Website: macys
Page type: delivery-shipping
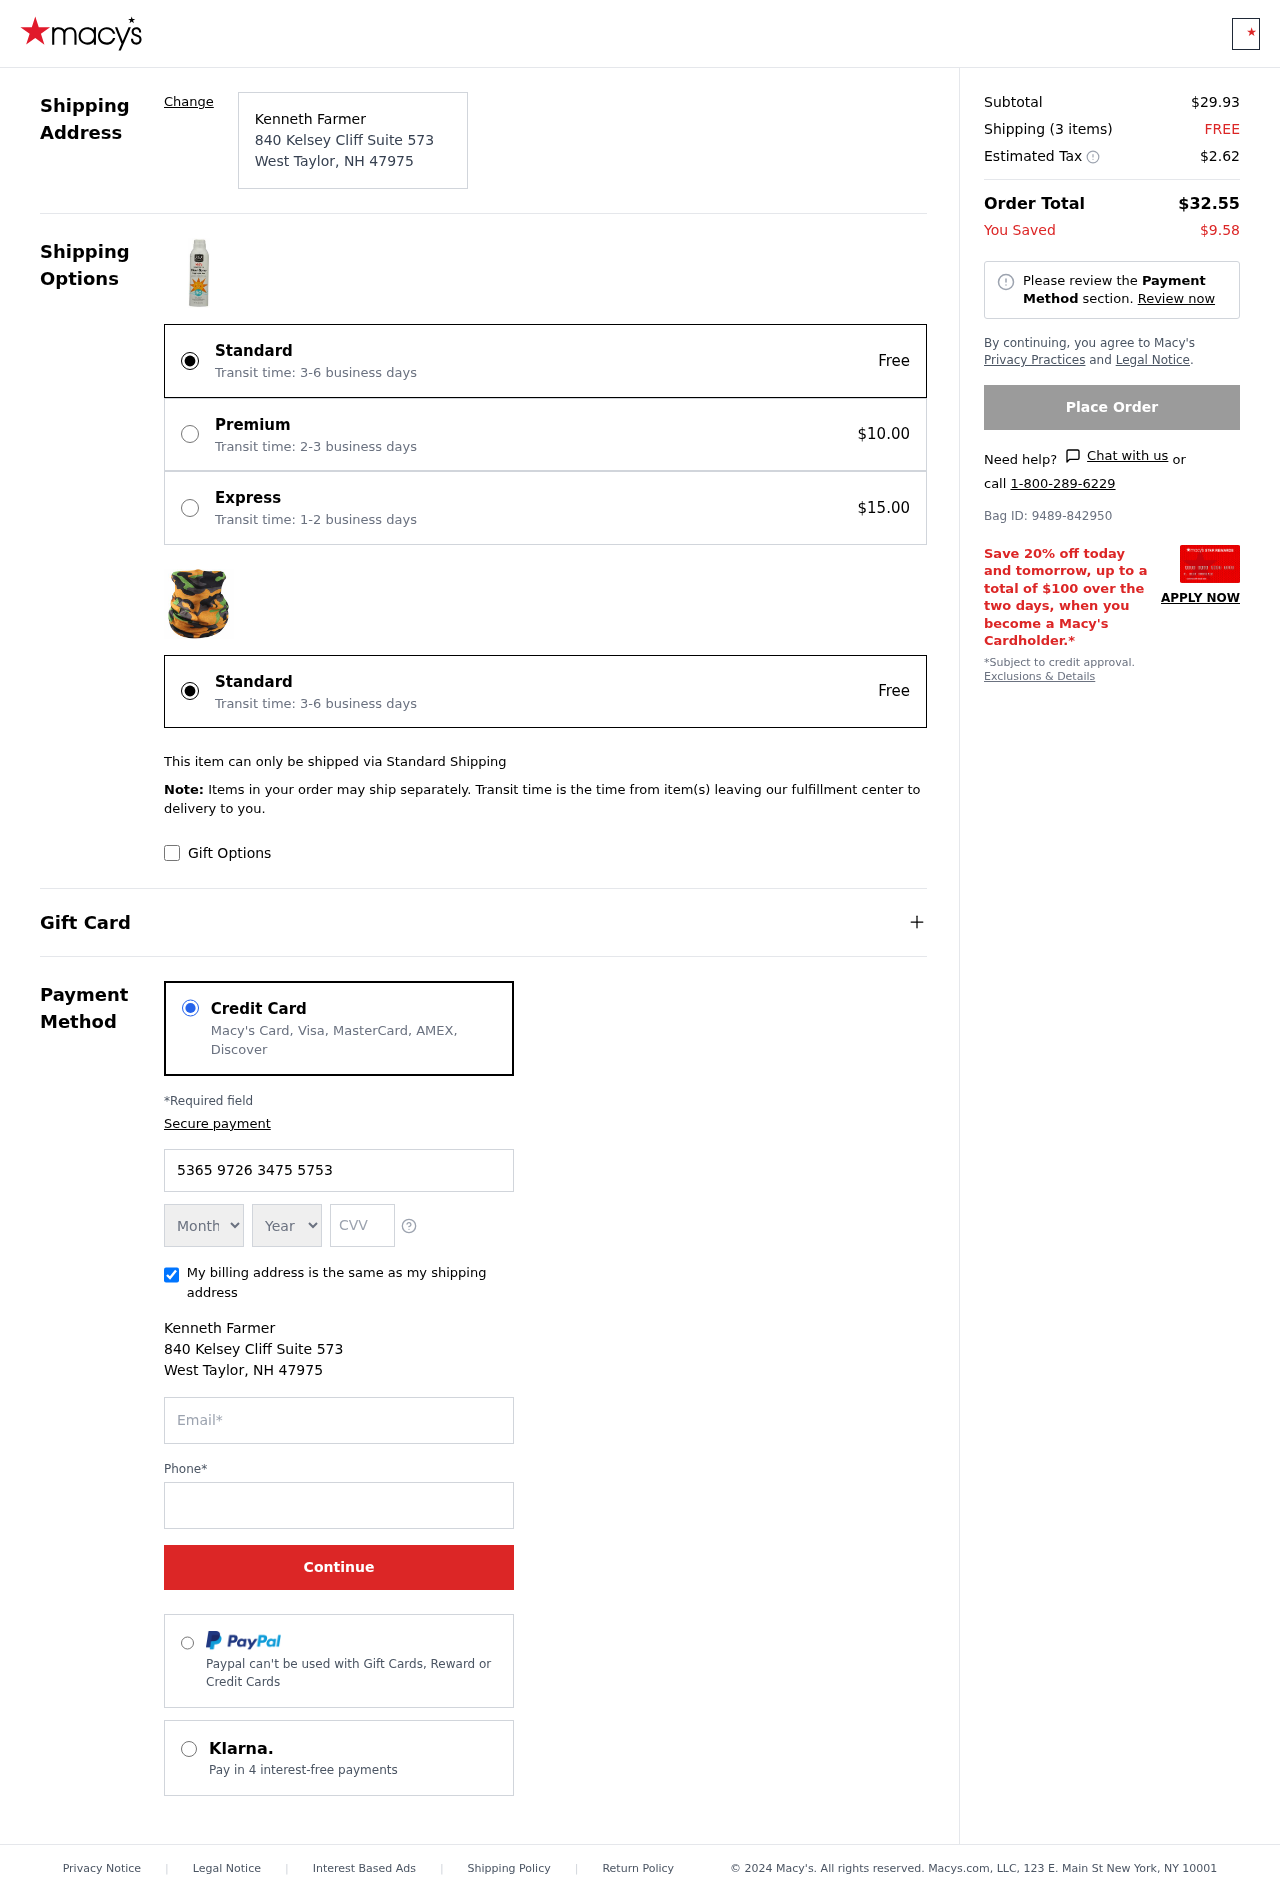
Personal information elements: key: PII_CARD_EXPIRY_MONTH
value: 02
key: PII_CARD_EXPIRY_YEAR
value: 29
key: PII_CITY
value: West Taylor
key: PII_CITY_STATE_ZIP
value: West Taylor, NH 47975
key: PII_FULLNAME
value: Kenneth Farmer
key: PII_POSTCODE
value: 47975
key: PII_STATE_ABBR
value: NH
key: PII_STREET
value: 840 Kelsey Cliff Suite 573
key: PII_CARD_NUMBER
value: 5365 9726 3475 5753
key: PII_CARD_CVV
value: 225
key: PII_EMAIL
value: kfarmer@yahoo.com
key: PII_PHONE
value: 7517460745
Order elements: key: ORDER_SUBTOTAL
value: $29.93
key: ORDER_NUM_ITEMS
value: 3
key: ORDER_SHIPPING_COST
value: FREE
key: ORDER_TAX
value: $2.62
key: ORDER_TOTAL
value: $32.55
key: ORDER_SAVINGS
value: $9.58
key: ORDER_BAG_ID
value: Bag ID: 9489-842950